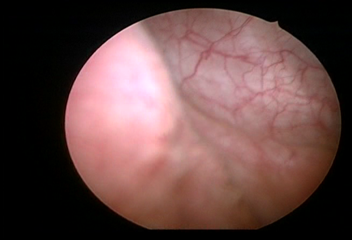
Modality: WLC
Class: Normal mucosa
Bladder cancer association: No